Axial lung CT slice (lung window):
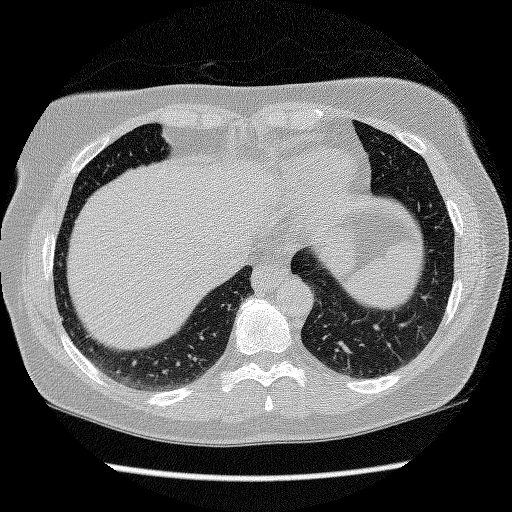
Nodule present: no